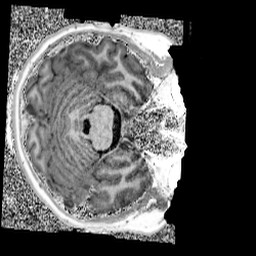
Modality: UNIT1
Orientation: axial
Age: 13
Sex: female
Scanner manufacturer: siemens
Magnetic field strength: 3 T
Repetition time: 4 s
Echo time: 0.00299 s